Question: To answer this question, you shouldn't have to know anything about Selenium or WebDriver, just jQuery knowledge. That's where I don't have enough knowledge--precisely why I'm asking this question. :-) If you haven't heard of Selenium WebDriver, it's just a way to automate your website or web application from code (I'm using the C# client drivers in my example).
Also note, my FirefoxDriver object has native events turned on
Below is a snippet of HTML and JavaScript to text you type in an input field autocomplete when you start typing. When you choose a value, it sets a hidden field with the id of the value chosen based on the name of the record entered into the input field. My goal is to mimic this autocomplete behavior in WebDriver by calling the ExecuteScript method to call some jQuery code. But since I know the exact value we're trying to match on in WebDriver, I want to mimic what the end-user would type into the field with this value. How can this be done?
If I can't get this working, my answer will be to just set the hidden field directly with the id. But I'd rather pass it the text so I can actually mimic what the end-user is doing. The WebDriver script will only have some or all of the text being typed (value being set in ac_variation_id), and will not have the record id being retrieved via AJAX (value being set in variation_id hidden field). Below, I'm setting both values. However, I just want a jQuery script that gets the id and sets the id, or mimics typing the value into the input.
So I have to solve it one of two ways:
- have WebDriver mimic autocomplete 100%
- have WebDriver call a JavaScript script (jQuery AJAX call) that does everything the page does except typing the value, so that the hidden field is set with the id returned for the chosen option
I just don't know how to do either.
'''
Element.SetValueById(driver, "variation_id", discount.Variation); // set input field with text
Element.SetValueById(driver, "ac_variation_id", "123"); // set hidden field with id
public static void SetValueById(IWebDriver driver, string tagId, string newValue)
{
IJavaScriptExecutor js = driver as IJavaScriptExecutor;
js.ExecuteScript("$('#" + tagId + "').val('" + newValue + "')");
}
'''
'''
<link rel="stylesheet" href="http://localhost/admin/css/vanilla/jquery.ui.autocomplete.css" media="screen" type="text/css" />
<script type='text/javascript' src="http://localhost/admin/js/vanilla/jquery-ui-1.7.1.custom.min.js"></script>
<script type="text/javascript" src="http://localhost/admin/js/vanilla/jquery.ui.autocomplete.ext.js"></script>
<script type="text/javascript" src="http://localhost/admin/js/vanilla/jquery.ui.autocomplete.js"></script>
<input type="text" name="ac_variation_id" id="ac_variation_id" value="" class="autocomplete" autocomplete="off" />
<button type="button" value="clear" name="cl_variation_id" id="cl_variation_id" onclick="$('#variation_id').val('');$('#ac_variation_id').val('');" >clear</button>
<input type="hidden" name="variation_id" id="variation_id" value="" />
<script>
$('#ac_variation_id').autocomplete({
ajax: 'http://localhost/admin/discount/ajax-auto-complete/variation',
match: function(typed) {
return this.name;//.match(new RegExp("^"+typed, "i")); had to comment that out to be able to type integration_id and display name
},
insertText: function(entity) {
return entity.name +' '+ (( entity.integration_id == undefined ) ? '' : entity.integration_id);
}
}).bind("activate.autocomplete",function(e, entity){
var id = '#'+($(this).attr('id').substring(3));//remove ac_ prefix
$(id).val( entity.id );
});
</script>
'''

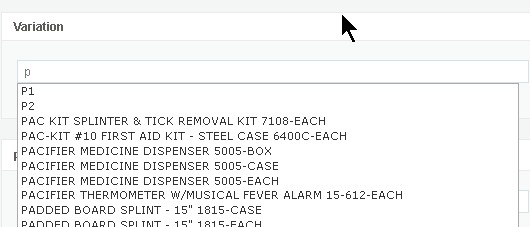
Answer: I couldn't mimic the auto-complete and selecting the option, so I'm calling the JSON GET request to get the id of the hidden field, and setting the hidden field on the match of the first that it finds (in case there are more than one).
'''
Element.SetHiddenFieldIdViaAutoCompleteJSON(driver, "/admin/discount/ajax-auto-complete/variation", "val", discount.Variation, "id", "variation_id");
public static void SetHiddenFieldIdViaAutoCompleteJSON(IWebDriver driver, string requestPage, string queryParam, string queryParamValue, string jsonObjectProperty, string hiddenFieldId)
{
IJavaScriptExecutor js = driver as IJavaScriptExecutor;
js.ExecuteScript("$.ajax({ url: '" + Config.SITE_URL + requestPage + "',data:{'" + queryParam + "':'" + queryParamValue + "'},dataType:'json',type: 'GET',contentType: 'application/json',success: function(jsonObject) { $('#" + hiddenFieldId + "').val(jsonObject[0]." + jsonObjectProperty + "); } });");
}
'''